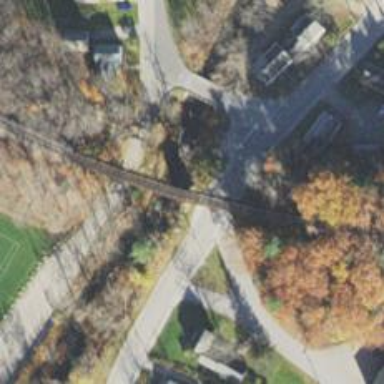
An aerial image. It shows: Bridge over railway line.